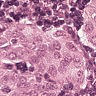
Metastatic tissue present: yes